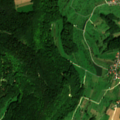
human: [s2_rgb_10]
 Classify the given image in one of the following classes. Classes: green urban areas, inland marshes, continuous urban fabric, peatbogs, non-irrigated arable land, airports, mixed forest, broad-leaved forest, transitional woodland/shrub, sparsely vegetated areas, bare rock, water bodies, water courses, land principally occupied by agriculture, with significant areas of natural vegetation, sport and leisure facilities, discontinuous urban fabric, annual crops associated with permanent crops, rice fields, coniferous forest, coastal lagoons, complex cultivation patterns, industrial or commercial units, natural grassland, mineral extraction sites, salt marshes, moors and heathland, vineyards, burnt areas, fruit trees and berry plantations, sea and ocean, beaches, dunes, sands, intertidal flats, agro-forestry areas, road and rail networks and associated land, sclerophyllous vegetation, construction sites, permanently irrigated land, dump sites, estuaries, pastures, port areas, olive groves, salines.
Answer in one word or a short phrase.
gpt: discontinuous urban fabric, non-irrigated arable land, fruit trees and berry plantations, broad-leaved forest, mixed forest